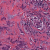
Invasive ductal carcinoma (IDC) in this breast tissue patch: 1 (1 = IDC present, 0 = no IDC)